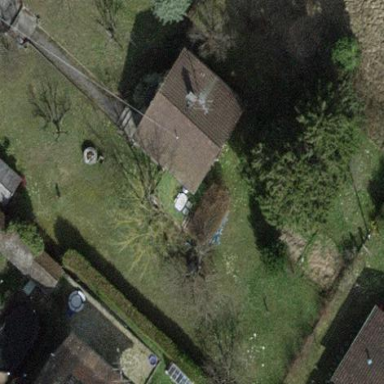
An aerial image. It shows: Garden enclosed by fence.